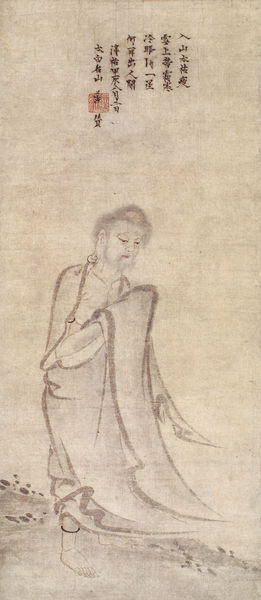
Titel: Sakyamuni Descending the Mountain
Institution: Cleveland, The Cleveland Museum of Art
Schlagwörter: mann, umhang, wasser, zeichen, hochformat, bart, arm, blass, mensch, stehen, wind, gewand, haare, schrift, papier, schriftzeichen, tusche, barfuß, stempel, rolle, chinesisch, mönch, schriftrolle, gelehrter, papyrus, asia, chinese, buddhismus